Тонкая линза дает изображение предмета, расположенного перпендикулярно ее оптической оси. Размер изображения $1~см$. Если расстояние от предмета до линзы увеличить на $5~см$, то опять получится изображение размером $1~см$.
Каким будет размер изображения, если расстояние от предмета до линзы увеличить ещё на $5~см$?
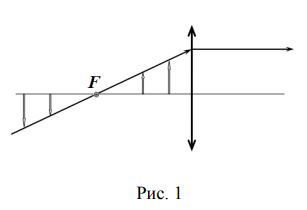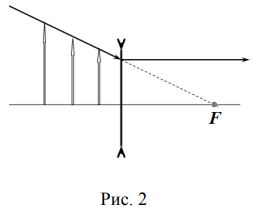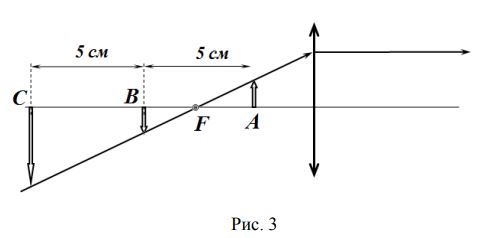
Решение: Луч, проходящий через фокус линзы, после преломления идёт параллельно оптической оси. Поэтому все изображённые на рисунке предметы дадут изображение одинакового размера, т.е. увеличение обратно пропорционально расстоянию от предмета до фокуса.  Из рис. 2 видно, что в случае рассеивающей линзы невозможно получить одинаковый размер изображения при разных положениях предмета, поэтому линза обязательно собирающая.  Положения $A$ и $B$ предмета, дающие изображения одинакового размера, расположены симметрично относительно фокуса линзы (см. рис. 3). Если предмет отодвинуть ещё на $5~см$, то он окажется в положении $C$, в котором изображение того же размера дал бы втрое больший предмет, поэтому тот же предмет даст втрое меньшее изображение.
Ответ: $$1/3~см.$$
Темы:
T, Жаутыковские